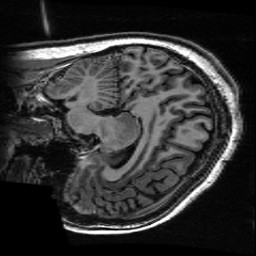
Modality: T1w
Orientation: sagittal
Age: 21
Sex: female
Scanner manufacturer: ge
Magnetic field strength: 3 T
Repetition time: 0.01144 s
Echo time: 0.005012 s